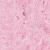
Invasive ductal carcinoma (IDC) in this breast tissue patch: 0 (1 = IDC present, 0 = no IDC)